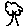
Label: tree